Question: I dont Know Why I am getting this extra white space on my grid, I have checked the file from where I am reading to database and cant find anything wrong. Anyone has got a clue of why I am getting this?(3rd row )Seems like is adding extra space when I have more than 1 row in file

Thanks in Advance
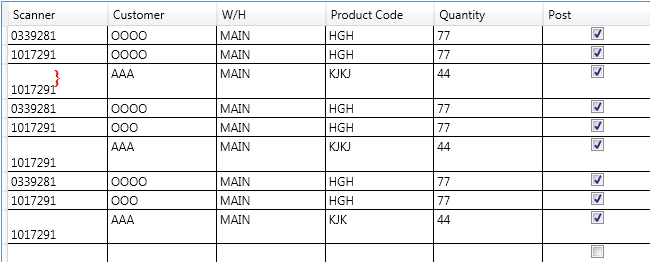
Answer: If this is likely to be a problem with your dataset you could use a value converter, eg:
'''
public class TrimWhiteSpaceValueConverter : IValueConverter
{
public object Convert(object value, Type targetType, object parameter, CultureInfo culture)
{
if (value == null)
{
return null;
}
return value.ToString().Trim();
}
public object ConvertBack(object value, Type targetType, object parameter, CultureInfo culture)
{
if (value == null)
{
return null;
}
return value.ToString().Trim();
}
}
'''